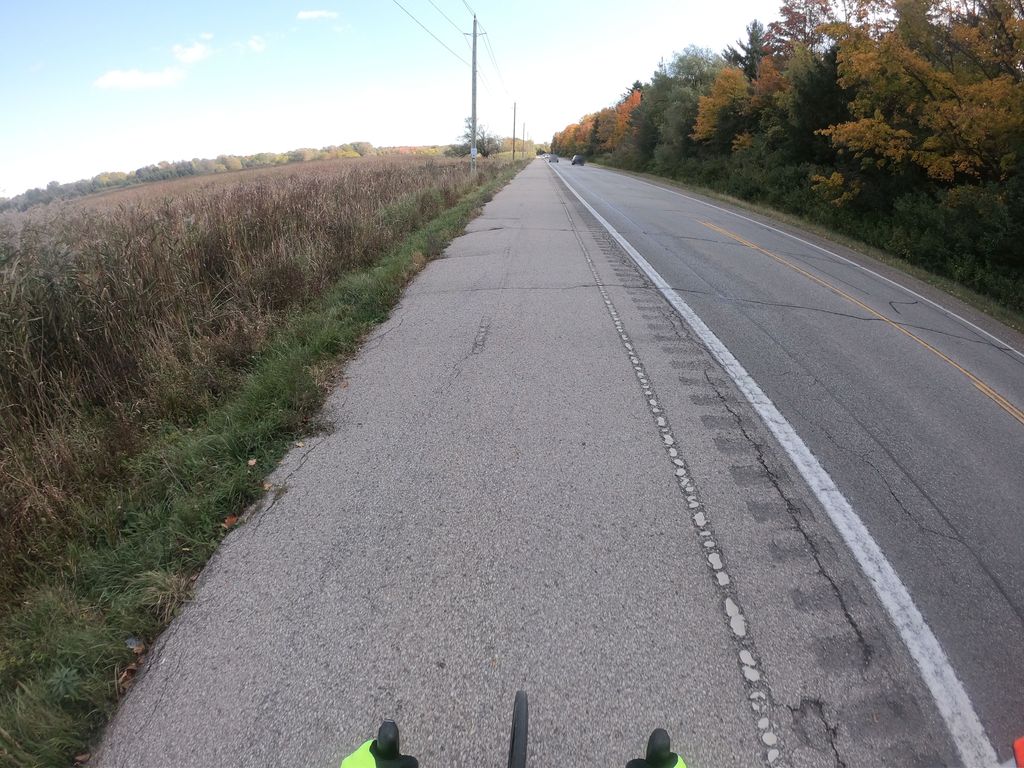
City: kitchener-waterloo